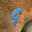
Label: 9